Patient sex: M
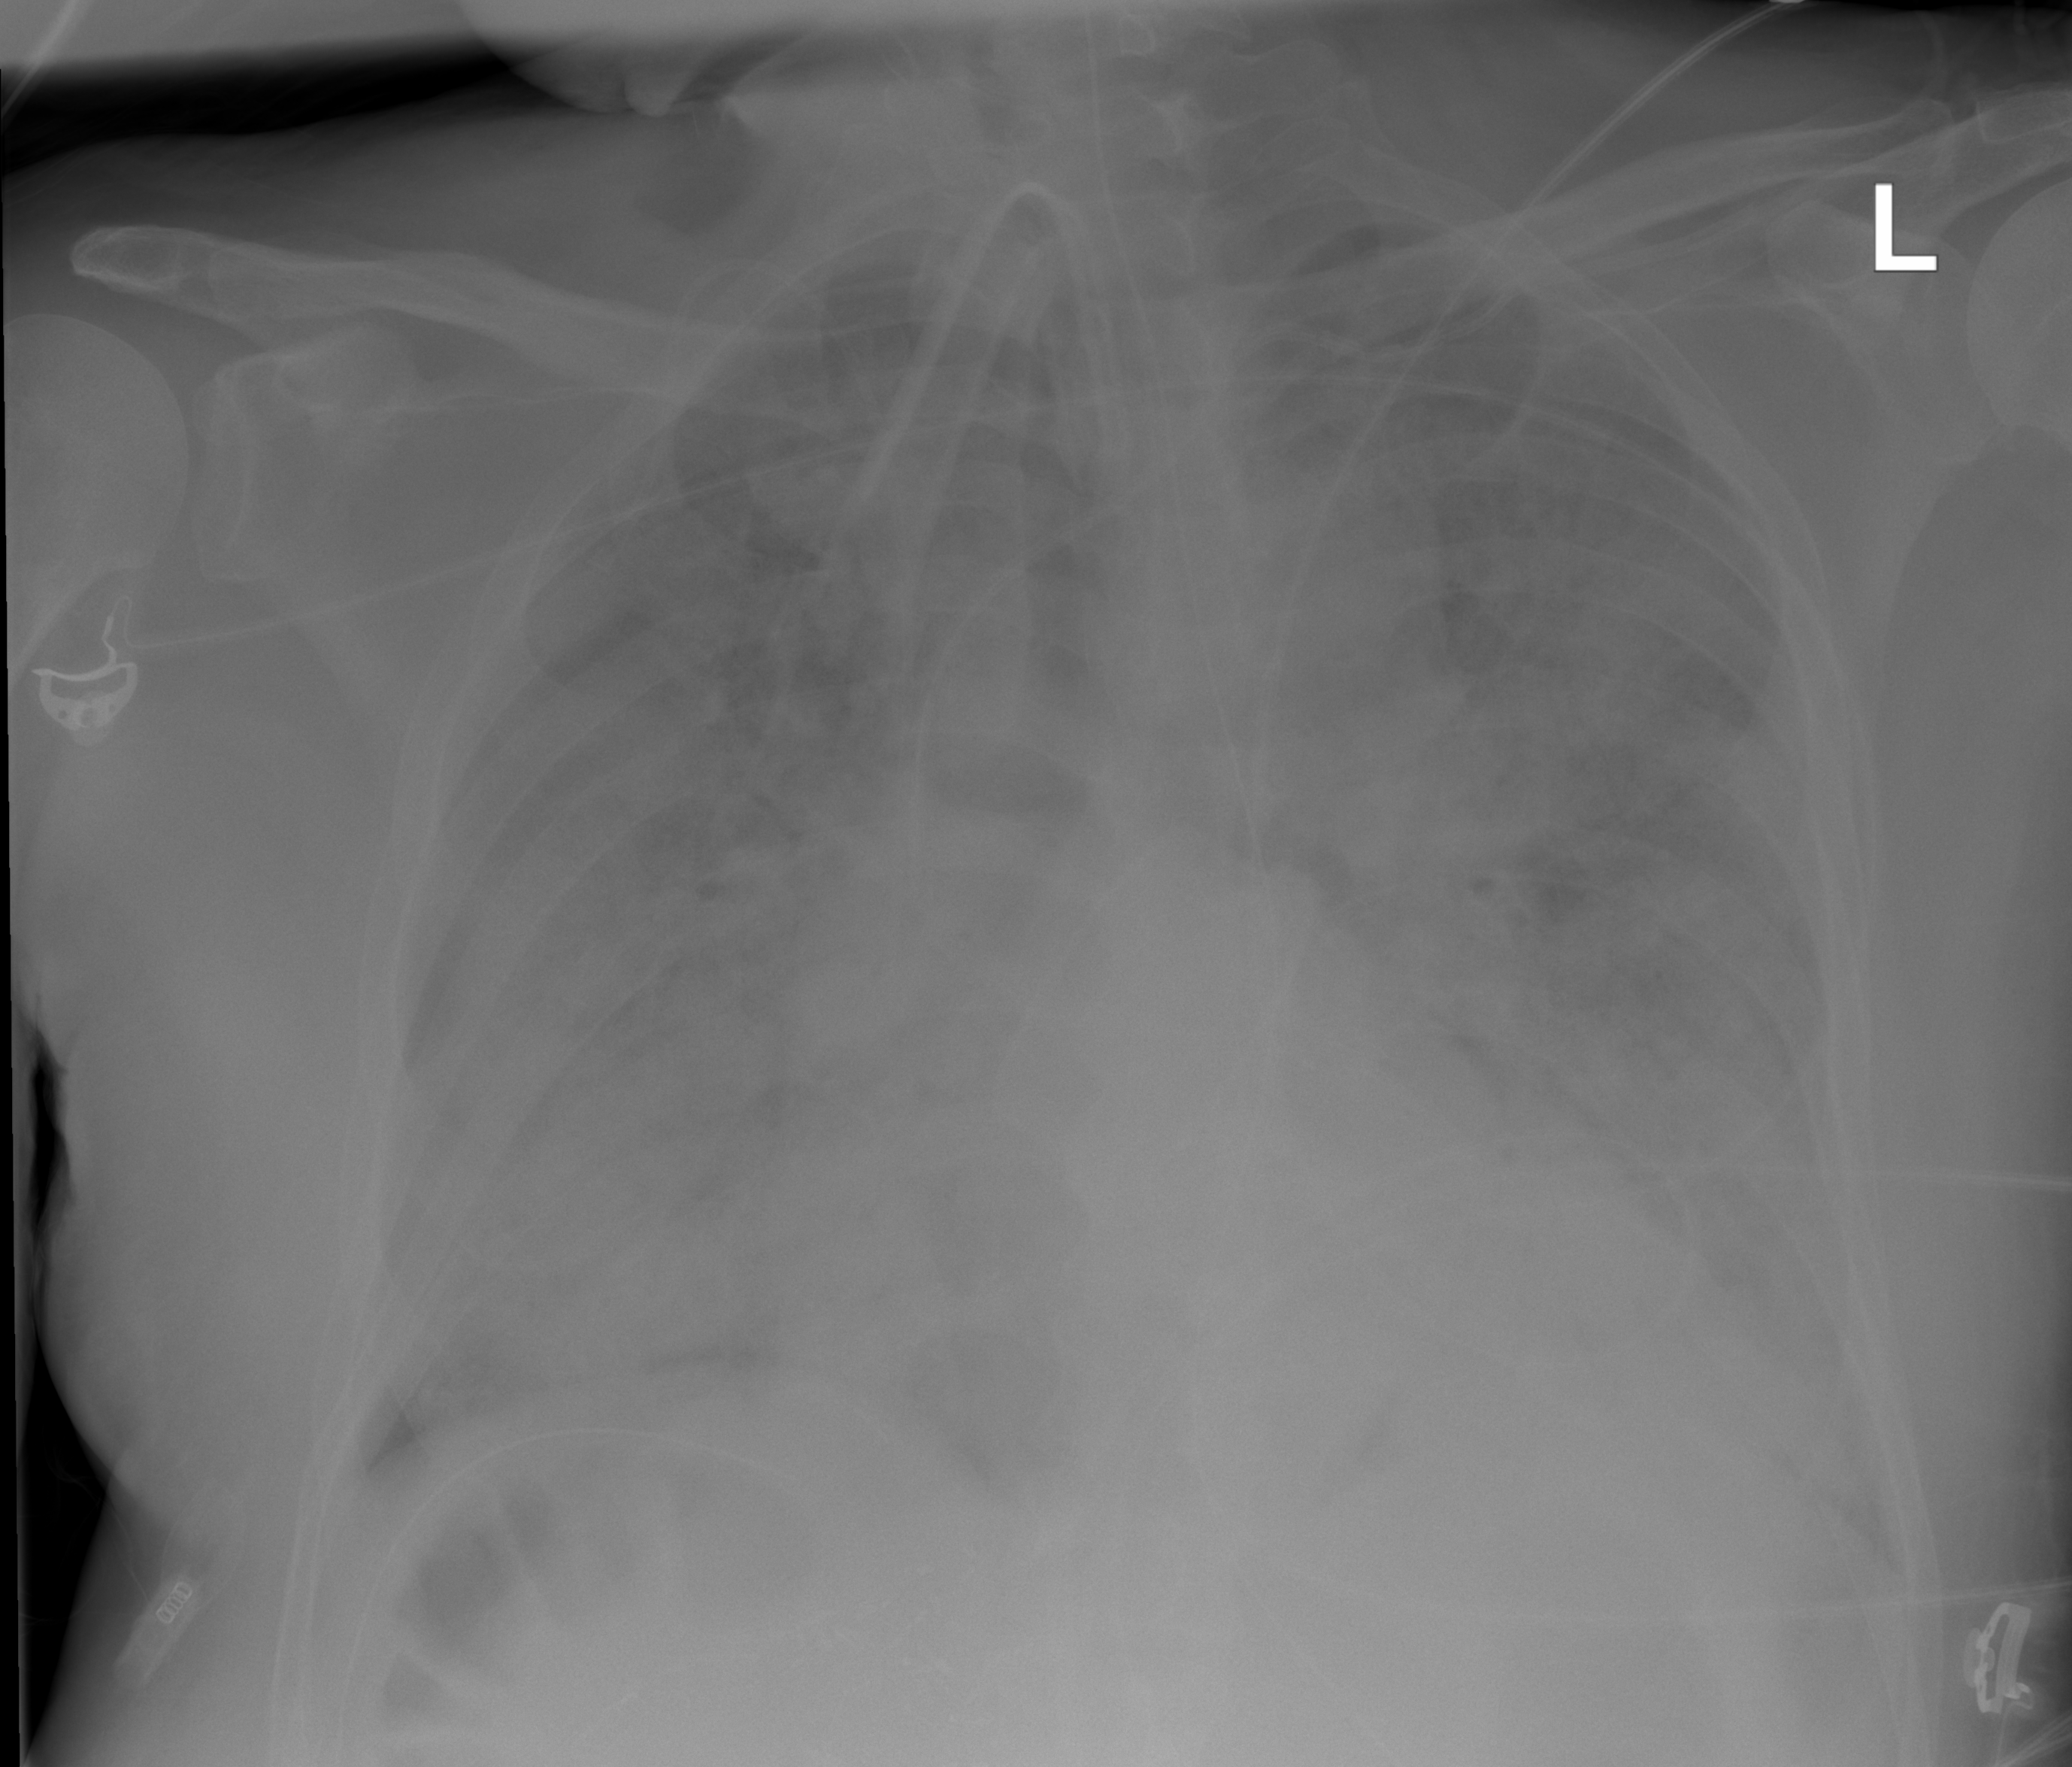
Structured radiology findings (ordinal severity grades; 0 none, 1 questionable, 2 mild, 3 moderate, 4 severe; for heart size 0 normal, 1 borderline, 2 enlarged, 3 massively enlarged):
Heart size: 2
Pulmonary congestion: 3
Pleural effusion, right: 2
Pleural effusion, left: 2
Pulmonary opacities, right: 4
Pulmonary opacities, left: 4
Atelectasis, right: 3
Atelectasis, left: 3